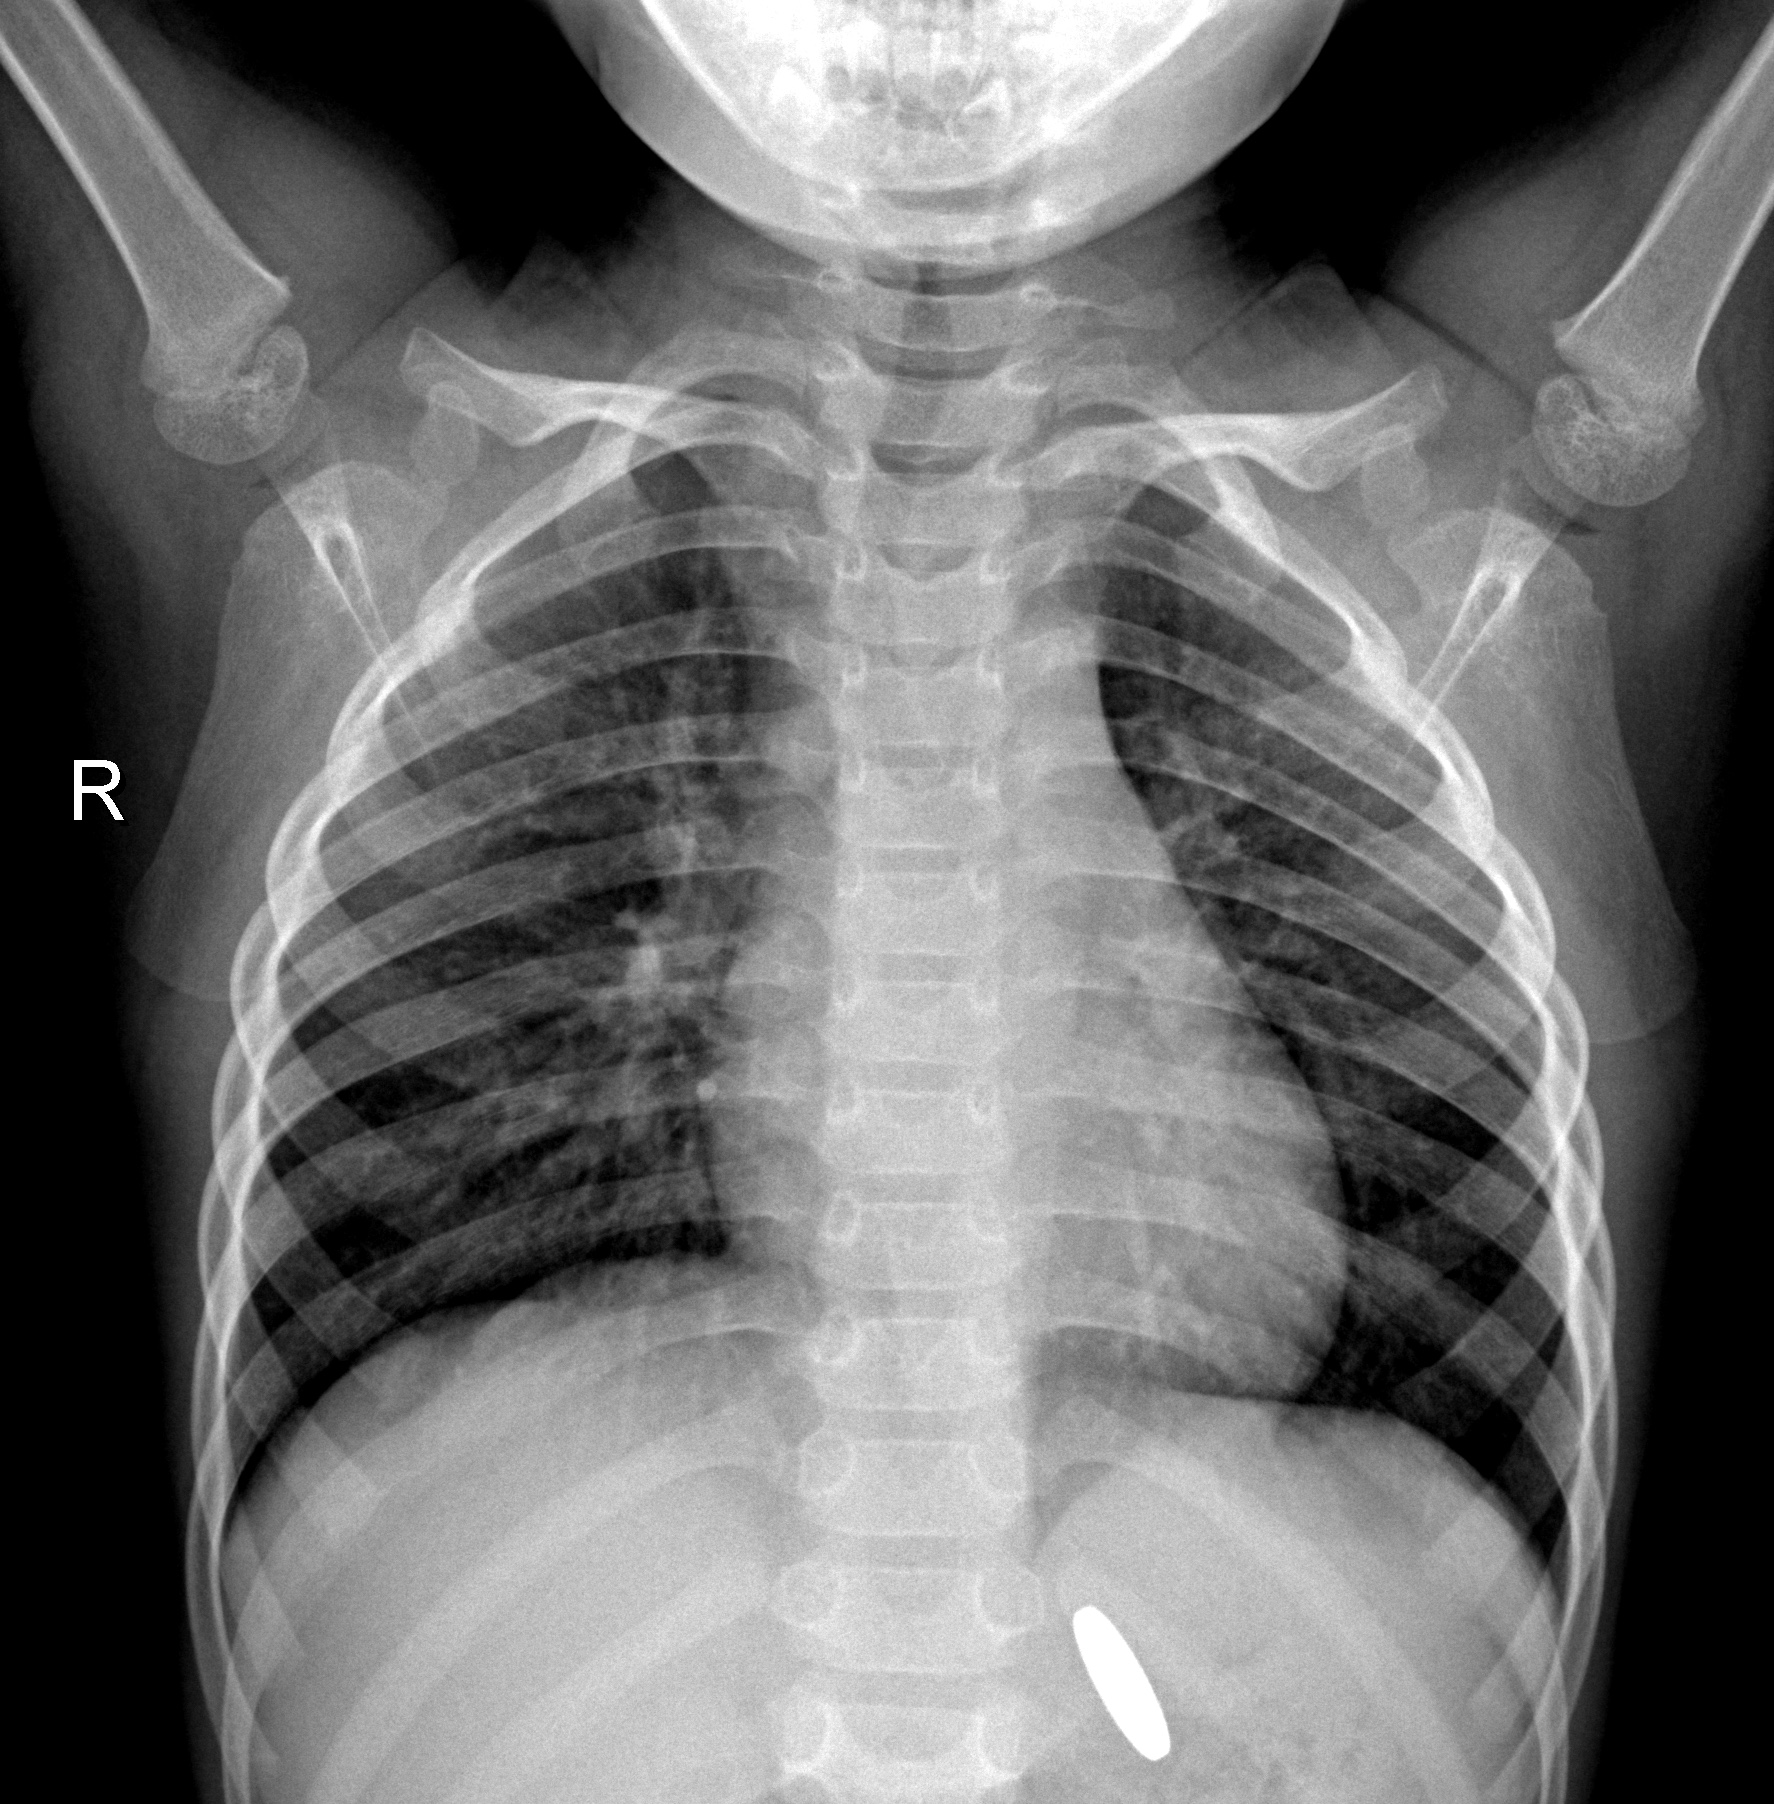
Diagnosis: NORMAL